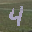
Label: 4